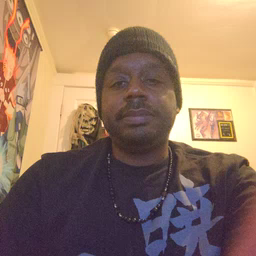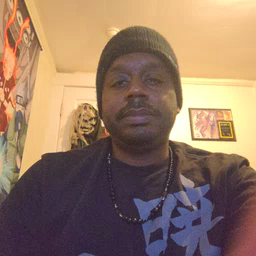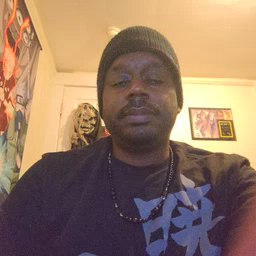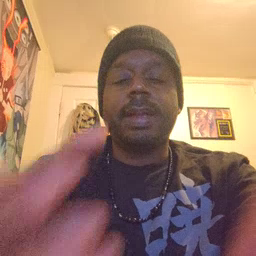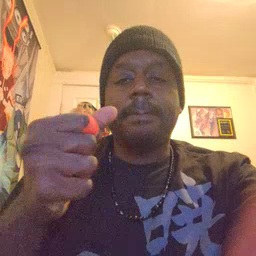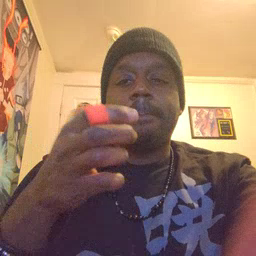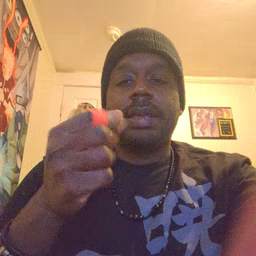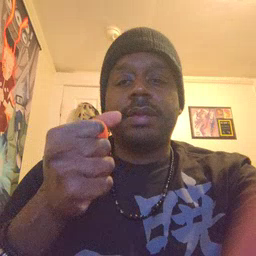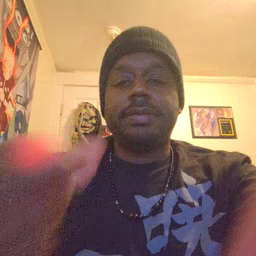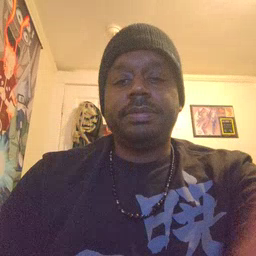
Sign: milk